Brain MRI, t2w sequence, axial 2D slice.
Patient: age 41, sex F, weight 95 kg, height 1.95 m
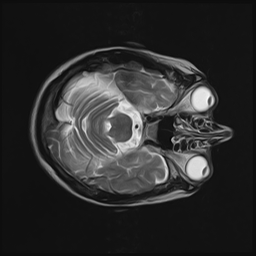